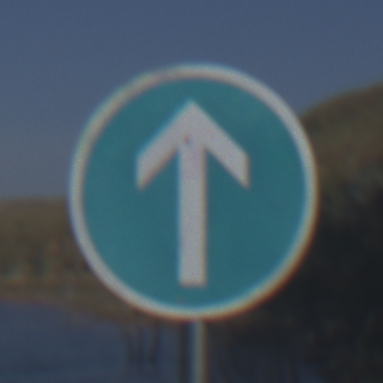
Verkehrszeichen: VorgeschriebeneFahrtrichtungGeradeaus
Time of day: MorningAfternoon
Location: Outdoor (Nature)
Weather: Clear
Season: NotSpecified
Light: Natural